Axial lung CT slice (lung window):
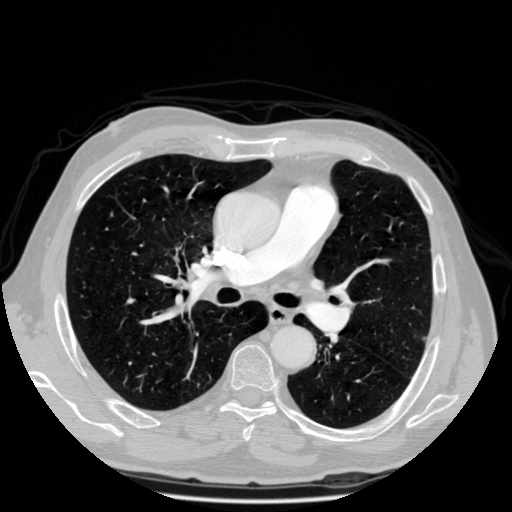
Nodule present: no